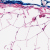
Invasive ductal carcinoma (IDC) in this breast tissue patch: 0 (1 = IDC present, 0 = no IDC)